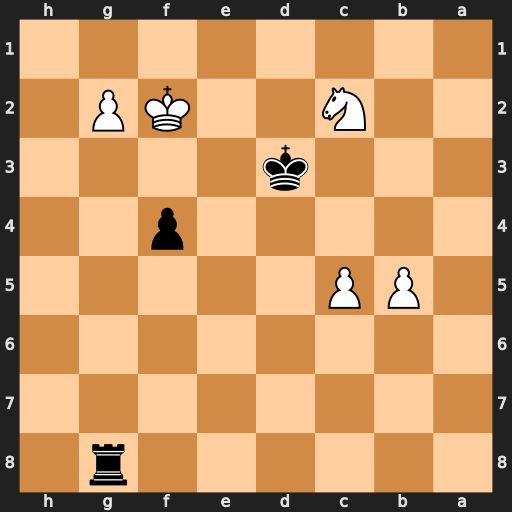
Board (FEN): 6r1/8/8/1PP5/5p2/3k4/2N2KP1/8
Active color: b
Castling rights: -
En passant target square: -
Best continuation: Kxc2 c6 Rc8